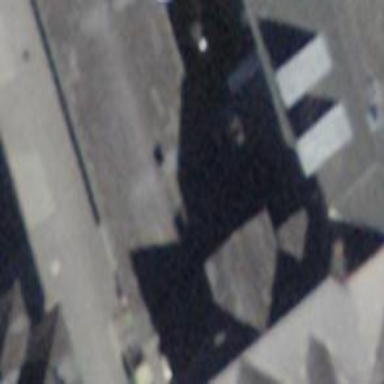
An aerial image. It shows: Hotel with gabled roof.